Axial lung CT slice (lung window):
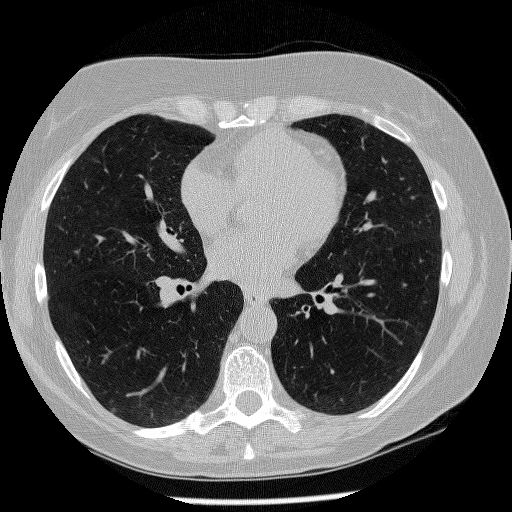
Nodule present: no